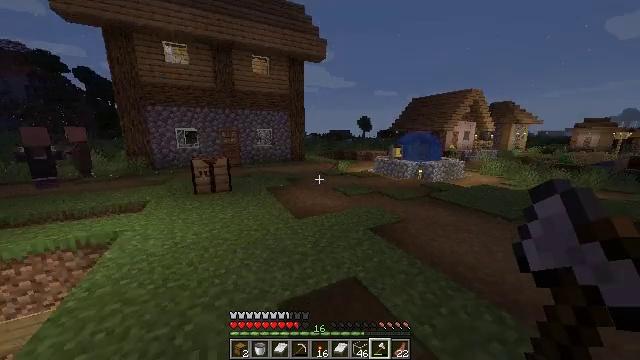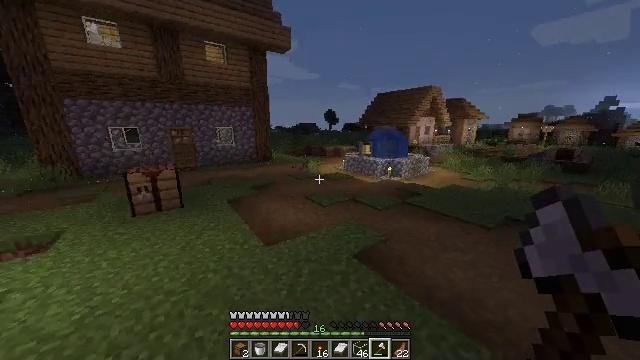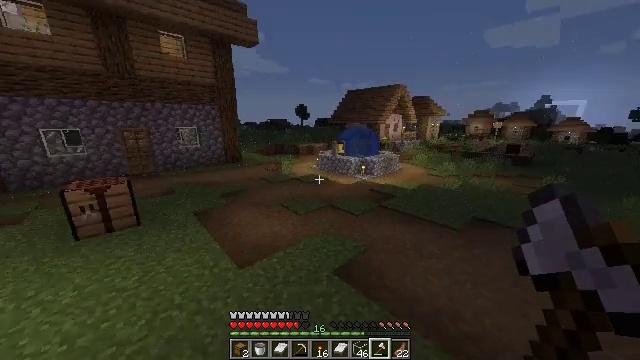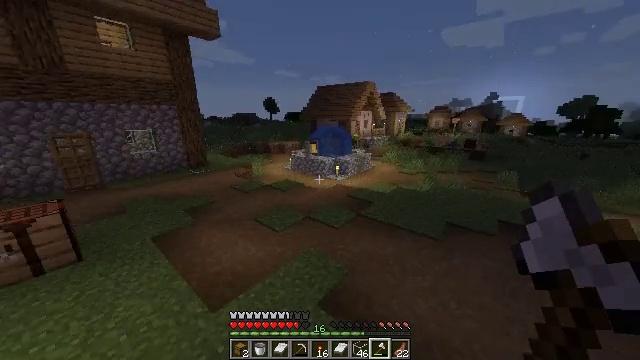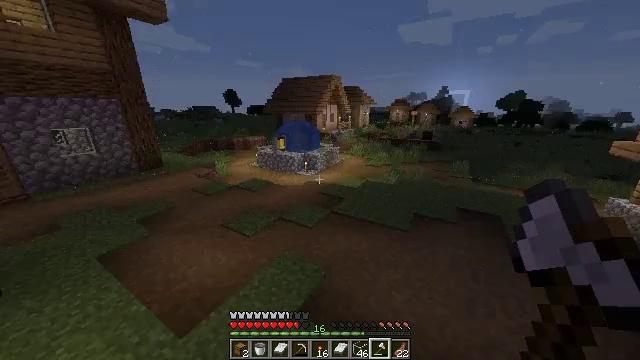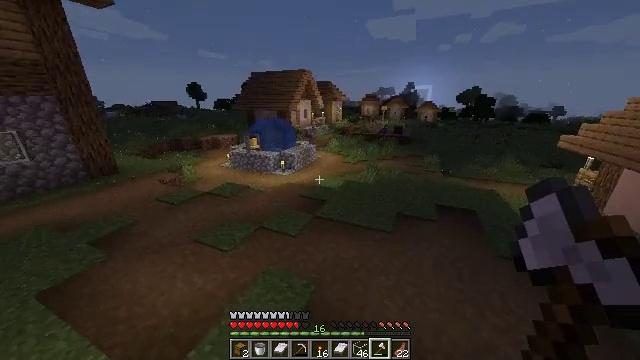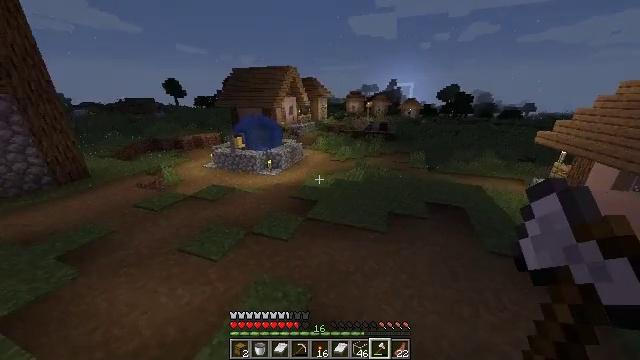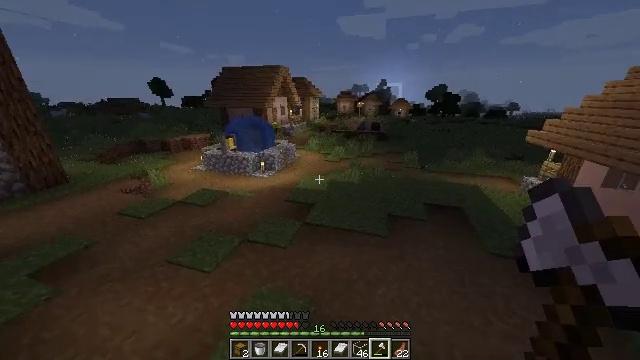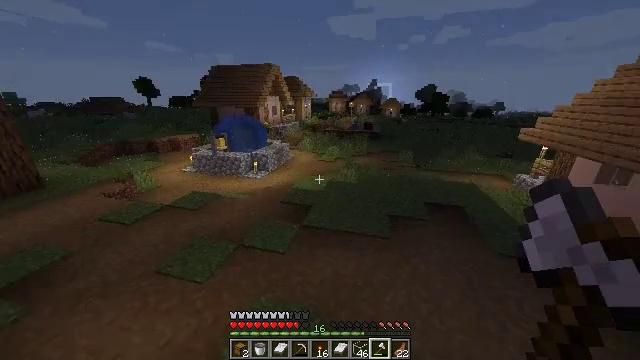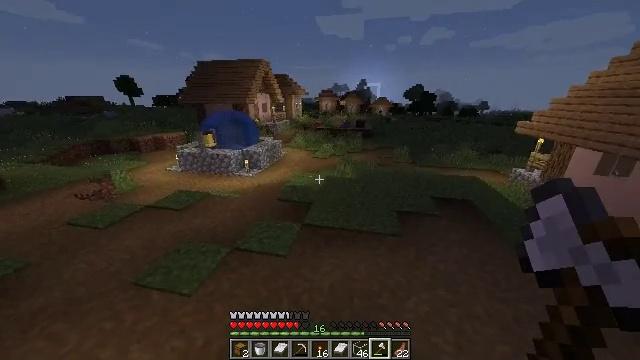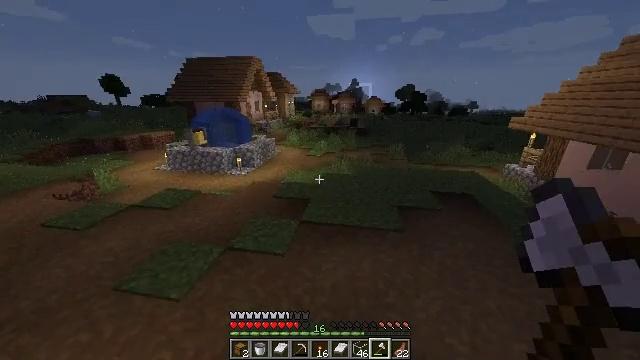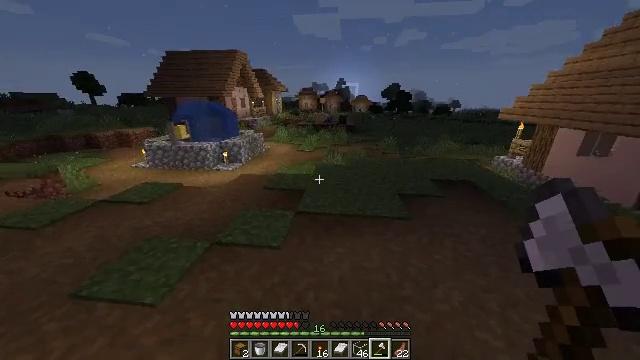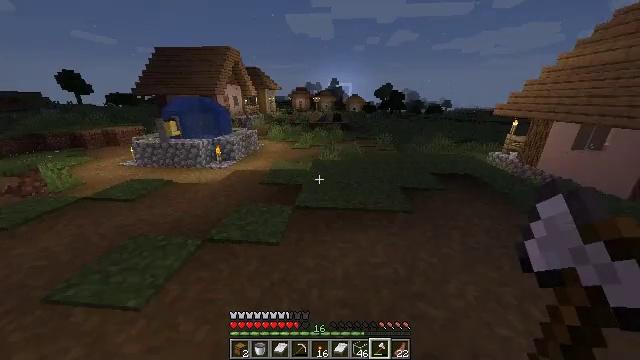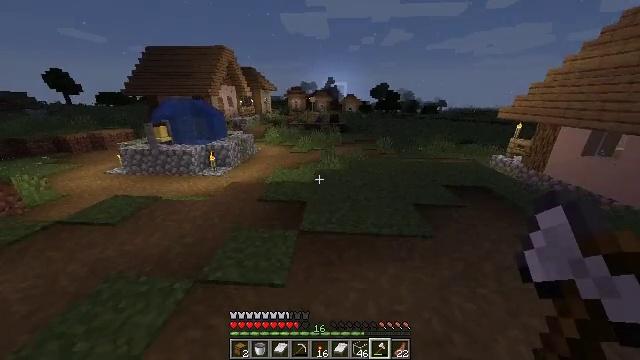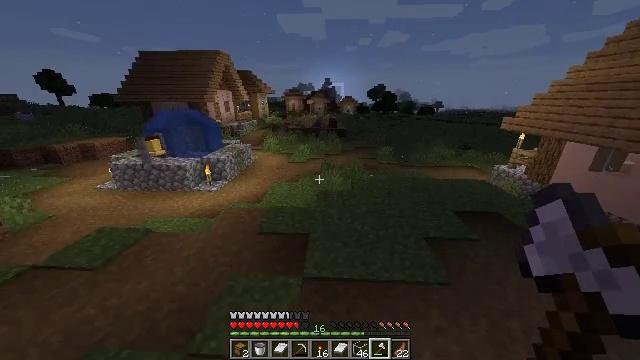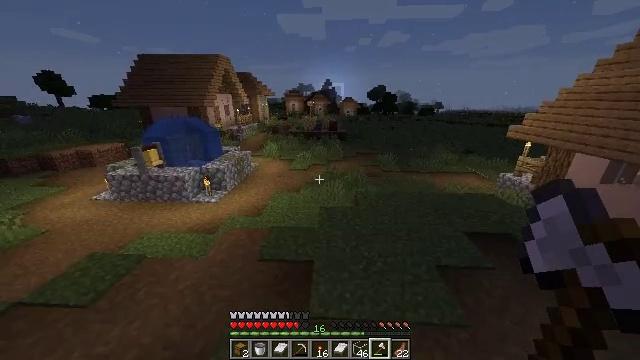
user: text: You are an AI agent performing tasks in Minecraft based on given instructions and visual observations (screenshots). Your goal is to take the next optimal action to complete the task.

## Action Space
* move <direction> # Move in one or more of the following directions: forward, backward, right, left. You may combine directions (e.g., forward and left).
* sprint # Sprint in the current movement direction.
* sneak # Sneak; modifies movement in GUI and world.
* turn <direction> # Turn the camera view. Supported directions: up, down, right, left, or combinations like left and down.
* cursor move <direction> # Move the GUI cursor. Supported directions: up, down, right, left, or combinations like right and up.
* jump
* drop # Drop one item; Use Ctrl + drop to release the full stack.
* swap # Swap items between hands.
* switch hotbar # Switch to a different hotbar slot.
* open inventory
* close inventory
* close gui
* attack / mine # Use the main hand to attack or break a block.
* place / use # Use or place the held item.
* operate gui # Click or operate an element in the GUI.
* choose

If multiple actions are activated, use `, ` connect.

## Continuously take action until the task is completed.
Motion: motion action
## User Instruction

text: Break the yellow bed.
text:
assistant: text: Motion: move forward, sprint, turn right and down, jump
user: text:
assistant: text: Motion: move forward, sprint, turn right and down, jump
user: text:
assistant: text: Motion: move forward, sprint, turn right and down, jump
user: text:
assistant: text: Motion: move forward, turn right and down, jump
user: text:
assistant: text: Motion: move forward, turn right and down, jump
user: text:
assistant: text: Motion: move forward, turn right, jump
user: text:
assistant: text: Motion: move forward, turn right, jump
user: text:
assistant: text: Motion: move forward, turn right, jump
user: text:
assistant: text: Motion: move forward, turn right, jump
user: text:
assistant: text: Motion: move forward, turn right, jump
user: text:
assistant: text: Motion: move forward, sprint, turn right, jump
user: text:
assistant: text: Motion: move forward, sprint, turn right, jump
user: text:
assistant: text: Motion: move forward, sprint, turn right, jump
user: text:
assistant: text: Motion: move forward, sprint, jump
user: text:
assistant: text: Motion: move forward, sprint, jump
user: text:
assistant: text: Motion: move forward, jump
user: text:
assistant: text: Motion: move forward, jump
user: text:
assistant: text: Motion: move forward, jump
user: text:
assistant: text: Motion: move forward, jump
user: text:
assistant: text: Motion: move forward, jump
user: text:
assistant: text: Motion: move forward, jump
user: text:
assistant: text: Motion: move forward, jump
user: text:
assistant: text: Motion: move forward, sprint, jump
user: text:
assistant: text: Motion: move forward, sprint, jump
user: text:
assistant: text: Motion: move forward, sprint, jump
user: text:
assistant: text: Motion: move forward, sprint, jump
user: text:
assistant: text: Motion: move forward, sprint, jump
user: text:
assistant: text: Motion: move forward, turn left, jump
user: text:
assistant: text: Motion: move forward, turn left, jump
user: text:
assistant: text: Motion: move forward, turn left, jump